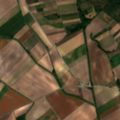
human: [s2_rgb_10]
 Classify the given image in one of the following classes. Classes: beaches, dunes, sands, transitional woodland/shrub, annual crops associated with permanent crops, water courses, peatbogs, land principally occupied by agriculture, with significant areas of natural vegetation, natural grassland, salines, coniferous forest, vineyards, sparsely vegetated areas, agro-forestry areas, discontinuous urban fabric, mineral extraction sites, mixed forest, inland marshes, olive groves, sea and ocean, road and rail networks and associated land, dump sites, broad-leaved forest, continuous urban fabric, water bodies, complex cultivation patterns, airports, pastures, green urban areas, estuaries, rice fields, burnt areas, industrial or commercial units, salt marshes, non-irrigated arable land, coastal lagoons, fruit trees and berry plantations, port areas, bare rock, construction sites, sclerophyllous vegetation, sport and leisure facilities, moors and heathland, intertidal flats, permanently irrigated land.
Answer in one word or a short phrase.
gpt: discontinuous urban fabric, non-irrigated arable land, land principally occupied by agriculture, with significant areas of natural vegetation, broad-leaved forest